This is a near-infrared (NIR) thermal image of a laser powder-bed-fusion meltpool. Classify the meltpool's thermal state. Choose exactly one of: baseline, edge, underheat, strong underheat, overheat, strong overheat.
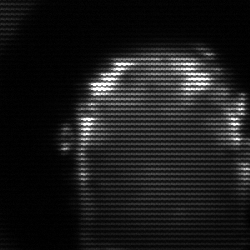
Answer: baseline